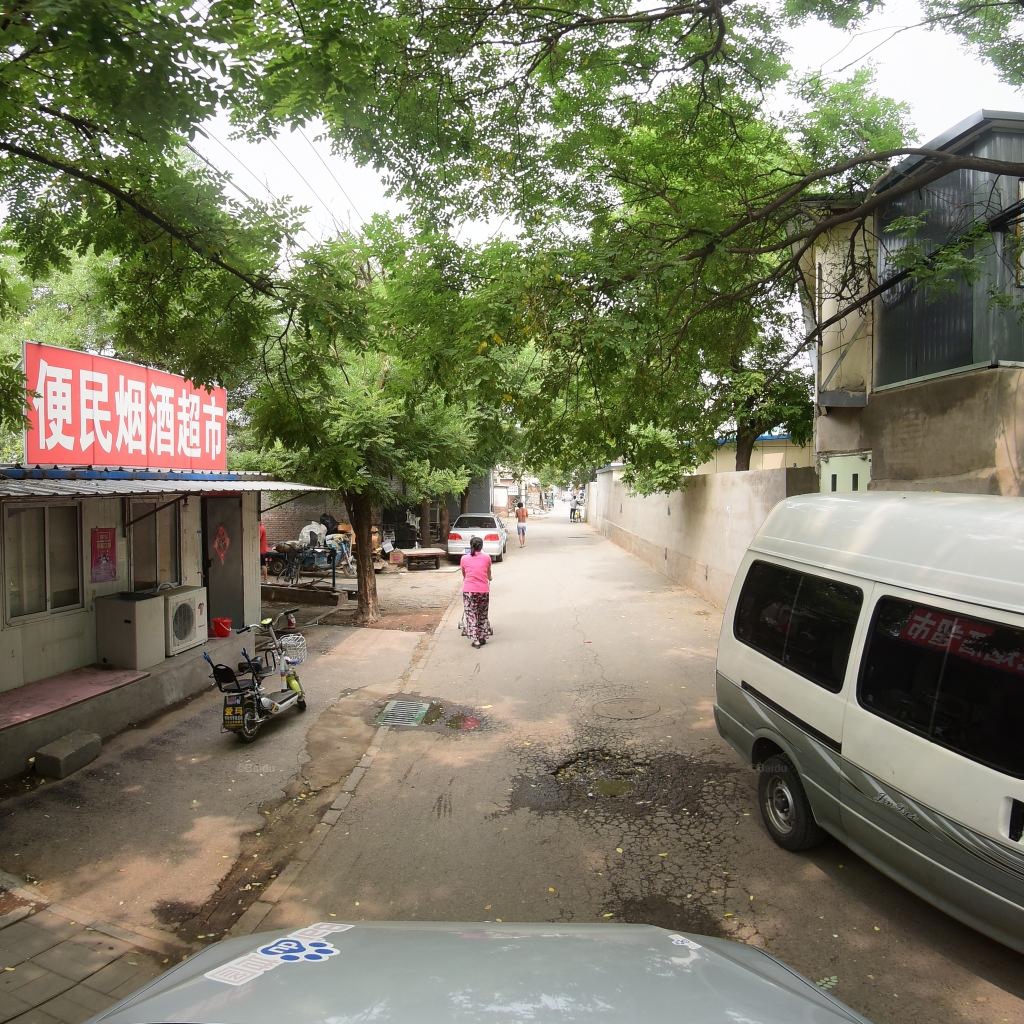
Region: Fengtai
Road damage annotations: manhole cover, pothole, alligator crack, longitudinal crack